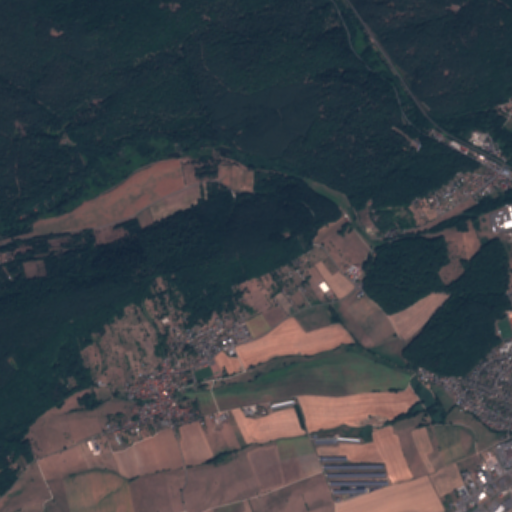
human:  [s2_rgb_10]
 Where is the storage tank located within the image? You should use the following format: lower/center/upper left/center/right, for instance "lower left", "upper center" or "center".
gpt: The storage tank is located in the lower center of the image.
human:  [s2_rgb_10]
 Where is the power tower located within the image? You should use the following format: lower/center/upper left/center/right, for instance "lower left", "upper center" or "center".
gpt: There is no power tower in the image.